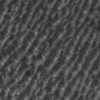
Label: not_dusty